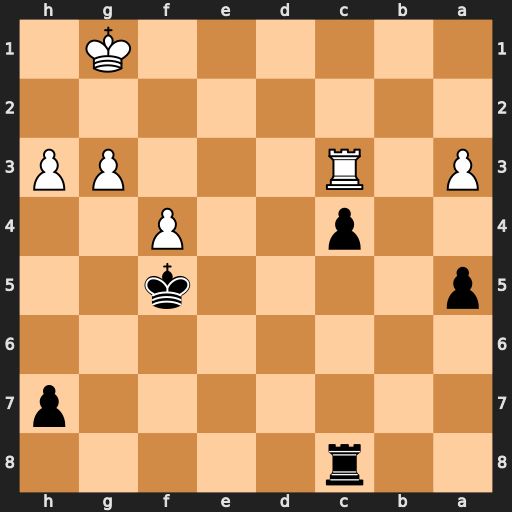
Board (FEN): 2r5/7p/8/p4k2/2p2P2/P1R3PP/8/6K1
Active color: b
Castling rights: -
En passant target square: -
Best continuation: Ke4 Kf2 Kd4